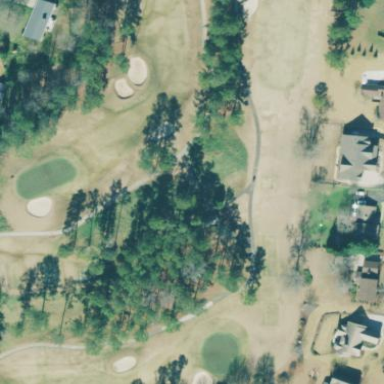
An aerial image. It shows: Picturesque scene of golf course with lateral water hazard.